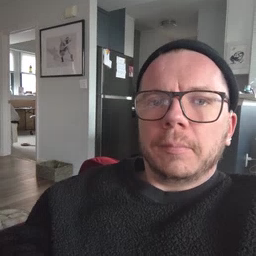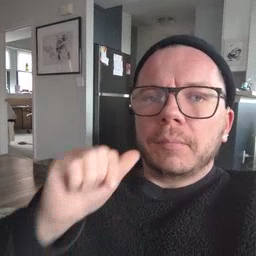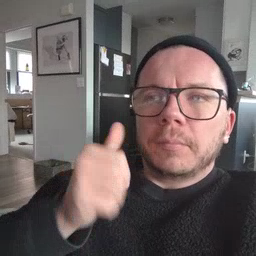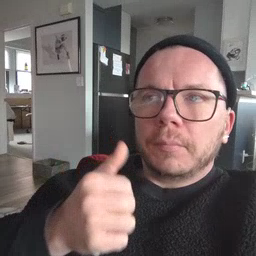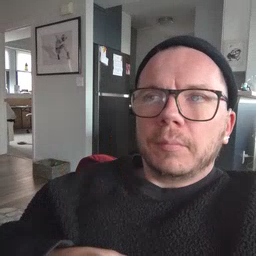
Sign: tomorrow